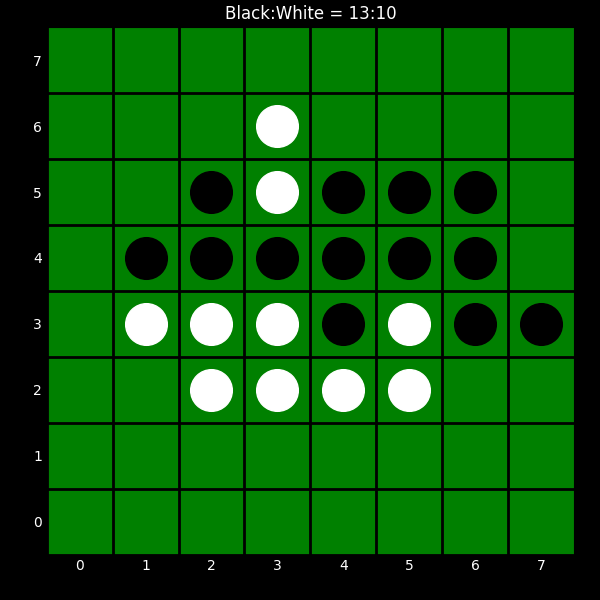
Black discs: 13
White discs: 10